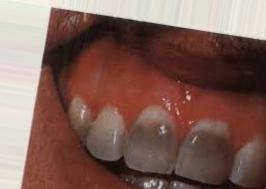
Condition: Tooth Discoloration